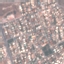
Land use / land cover class: Residential